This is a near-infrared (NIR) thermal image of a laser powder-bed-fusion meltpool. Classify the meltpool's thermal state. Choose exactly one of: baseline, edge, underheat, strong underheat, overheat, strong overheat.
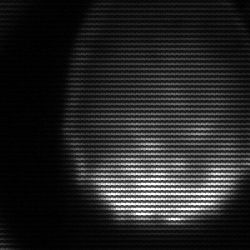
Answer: edge